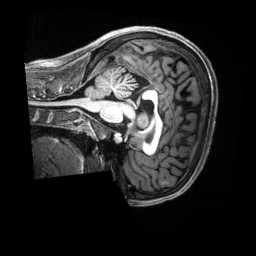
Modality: T1w
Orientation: sagittal
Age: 21
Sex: female
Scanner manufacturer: siemens
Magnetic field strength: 3 T
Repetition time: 2.5 s
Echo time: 0.00222 s